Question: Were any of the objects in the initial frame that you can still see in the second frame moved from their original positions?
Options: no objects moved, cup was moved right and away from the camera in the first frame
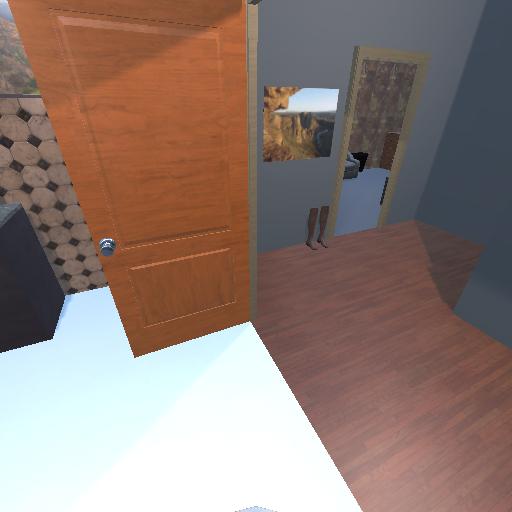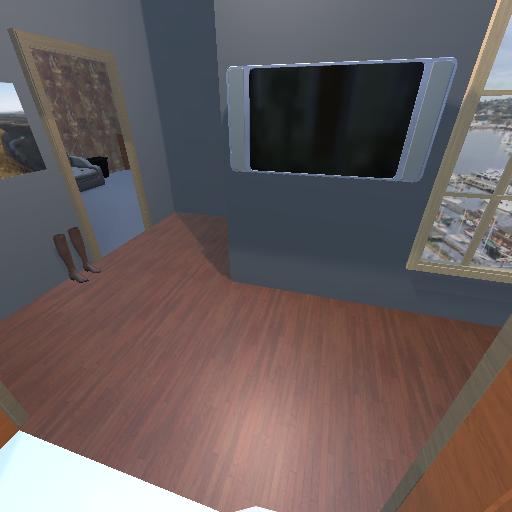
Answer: no objects moved